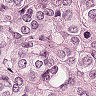
Metastatic tissue present: yes